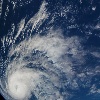
Label: cloud